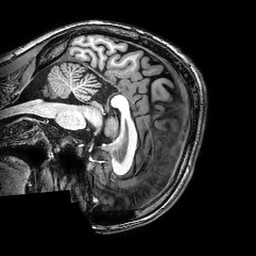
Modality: T1w
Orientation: sagittal
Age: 23
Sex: female
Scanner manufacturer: philips
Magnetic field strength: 3 T
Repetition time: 0.008284 s
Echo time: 0.00381 s